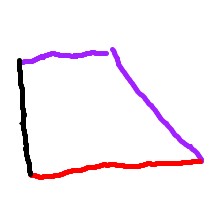
Shape: trapezoid